Question: You may feel it is a repeated question, but I have a Asp:DropDownList which needs to be styled like the below picture.
I browsed through Google and some sites (mentioned in Stack), but I couldn't get the expected outcome.
Can anybody help me in this?

Thanks in advance..
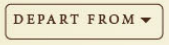
Answer: Try the following code
'''
<asp:DropDownList ID="DropDownList1" runat="server" Width="120px" BackColor="#F6F1DB" ForeColor="#7d6754" Font-Names="Andalus" CssClass="ddl">
<asp:ListItem Text="DEPART FROM"></asp:ListItem>
</asp:DropDownList>
'''
'''
<style type="text/css">
.ddl
{
border:2px solid #7d6754;
border-radius:5px;
padding:3px;
-webkit-appearance: none;
background-image:url('Images/Arrowhead-Down-01.png');
background-position:88px;
background-repeat:no-repeat;
text-indent: 0.01px;/*In Firefox*/
text-overflow: '';/*In Firefox*/
}
</style>
'''
Check the screenshot which I got in Chrome also I am attaching the dropdown down arrow image(Arrowhead-Down-01.png).Hope this helps you.